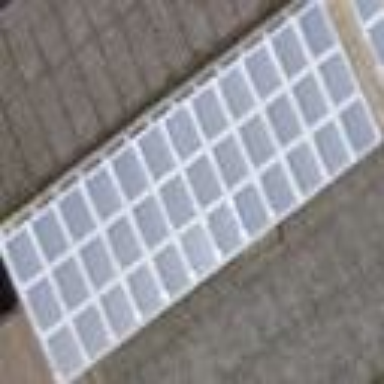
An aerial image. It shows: Solar photovoltaic panel generator producing electricity in small installation.